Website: apple
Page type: billing-address
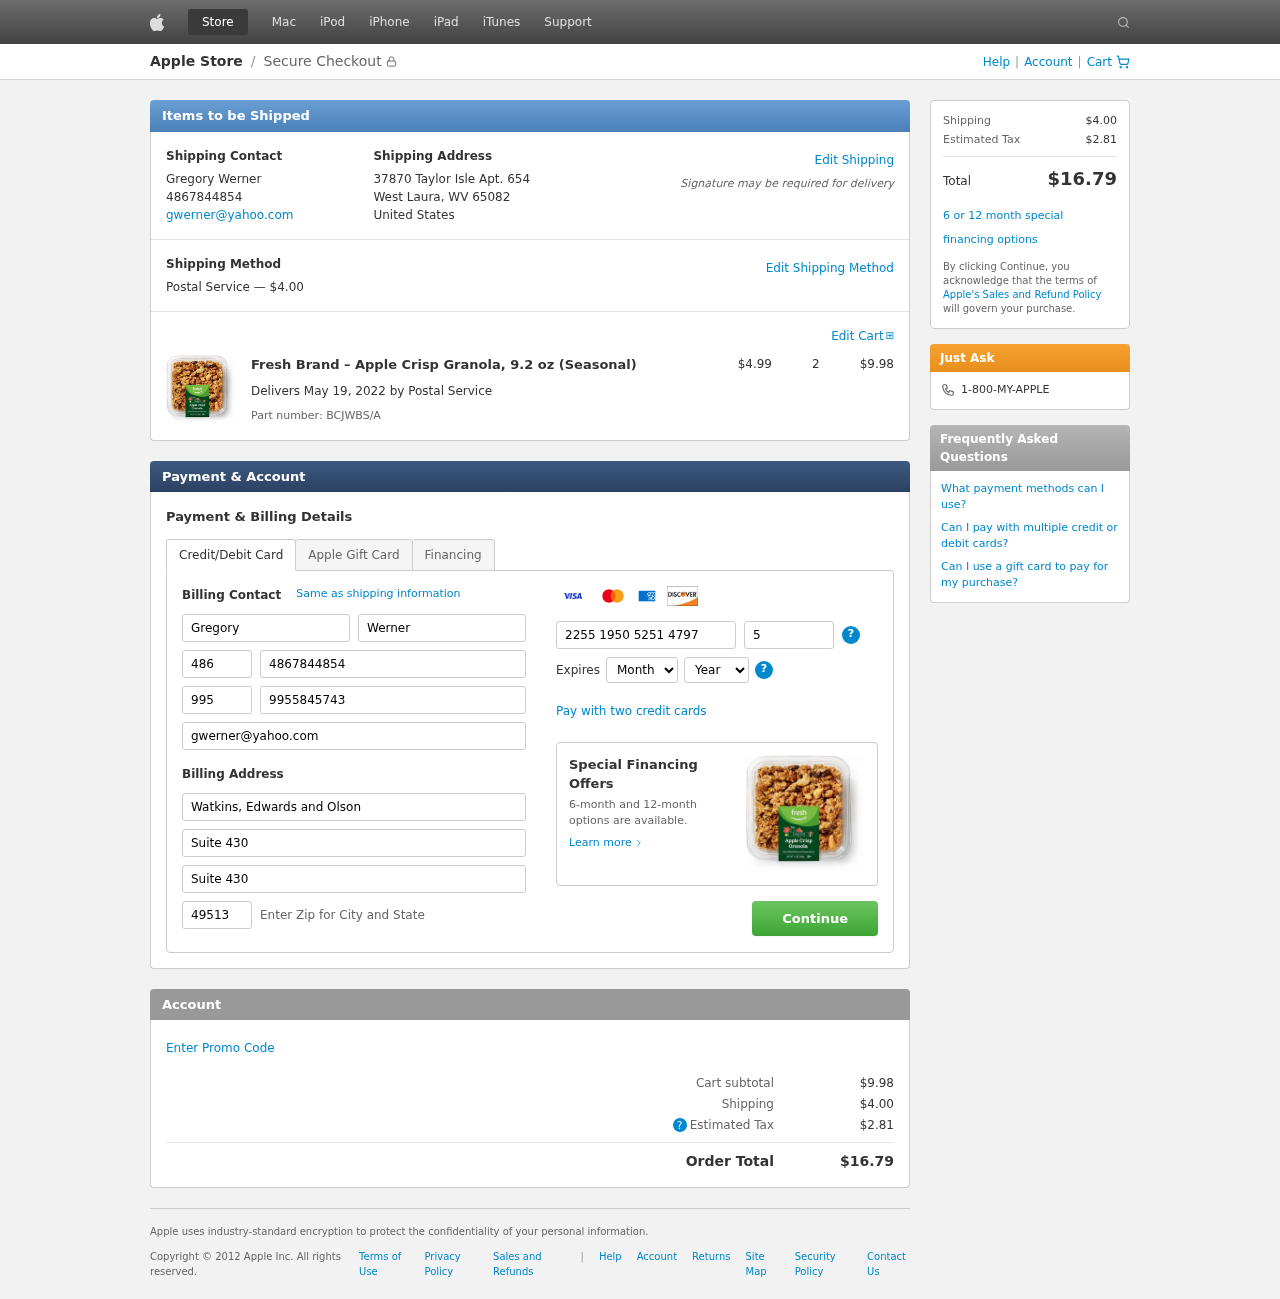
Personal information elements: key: PII_CARD_CVV
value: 568
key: PII_CARD_EXPIRY_MONTH
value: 11
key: PII_CARD_EXPIRY_YEAR
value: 27
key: PII_CARD_NUMBER
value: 2255 1950 5251 4797
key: PII_CITY_STATE_ZIP
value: West Laura, WV 65082
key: PII_COMPANY
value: Watkins, Edwards and Olson
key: PII_COUNTRY
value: United States
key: PII_EMAIL
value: gwerner@yahoo.com
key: PII_FIRSTNAME
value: Gregory
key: PII_FULLNAME
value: Gregory Werner
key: PII_LASTNAME
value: Werner
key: PII_PHONE
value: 4867844854
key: PII_PHONE_ALT
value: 9955845743
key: PII_PHONE_ALT_AREA
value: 995
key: PII_PHONE_AREA
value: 486
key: PII_POSTCODE2
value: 49513
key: PII_STREET
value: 37870 Taylor Isle Apt. 654
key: PII_STREET2
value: Suite 430
Product elements: key: PRODUCT1_NAME
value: Fresh Brand – Apple Crisp Granola, 9.2 oz (Seasonal)
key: PRODUCT1_PRICE
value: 4.99
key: PRODUCT1_QUANTITY
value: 2
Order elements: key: ORDER_SHIPPING_COST
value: $4.00
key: ORDER_SUBTOTAL
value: $9.98
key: ORDER_DELIVERY_DATE
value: May 19, 2022
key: ORDER_PART_NUMBER
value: BCJWBS/A
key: ORDER_TAX
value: $2.81
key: ORDER_TOTAL
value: $16.79